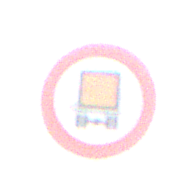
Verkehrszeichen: VerbotKennzeichnungspflichtigeKraftfahrzeugeGefaehrlicheGueter
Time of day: MorningAfternoon
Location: Outdoor (Suburban)
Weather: PartlyCloudy
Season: NotSpecified
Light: Natural